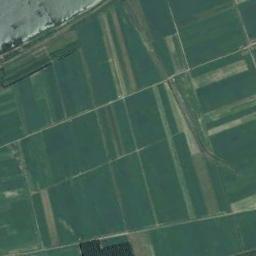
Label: rectangular_farmland